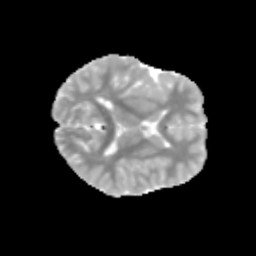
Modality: MD
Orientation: axial
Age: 11
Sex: male
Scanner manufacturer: siemens
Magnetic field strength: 3 T
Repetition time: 3.8 s
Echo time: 0.07 s